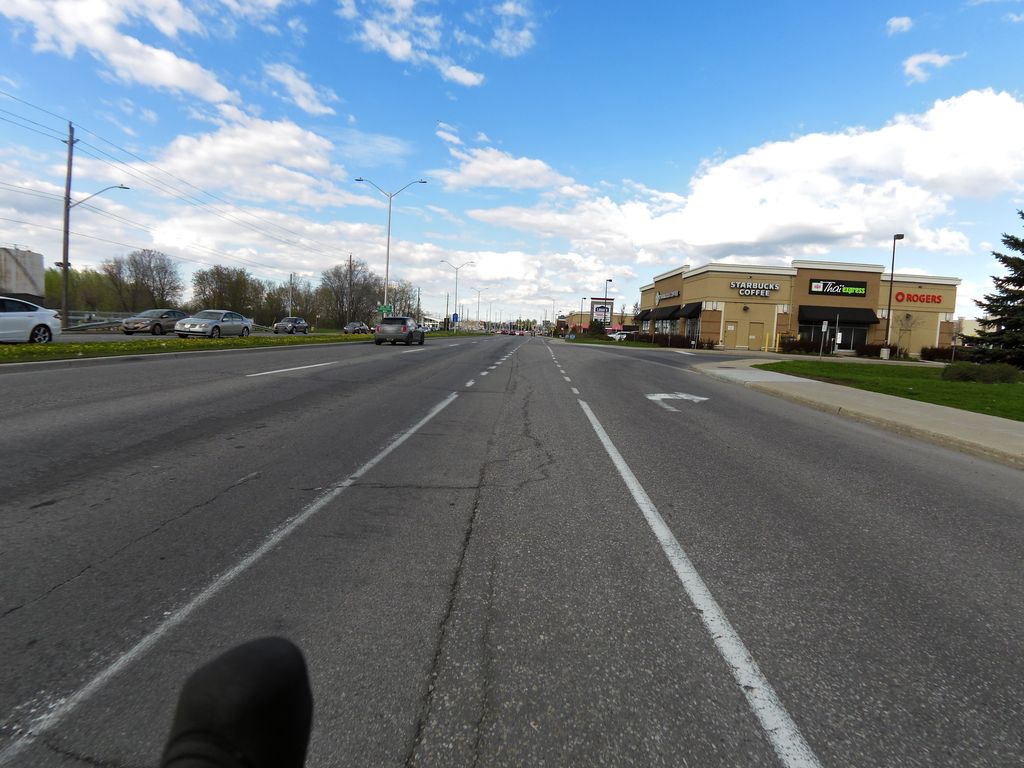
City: ottawa-gatineau